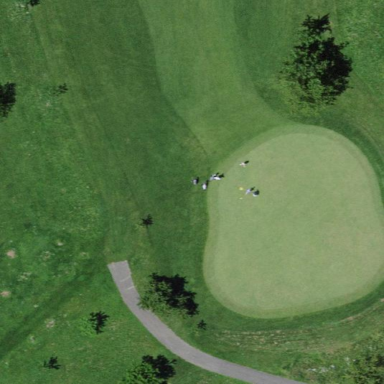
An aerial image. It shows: Golf green.